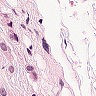
Metastatic tissue present: yes